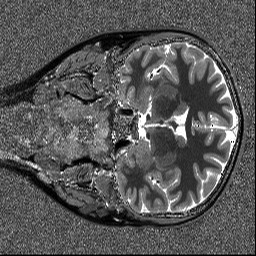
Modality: T1map
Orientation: coronal
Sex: female